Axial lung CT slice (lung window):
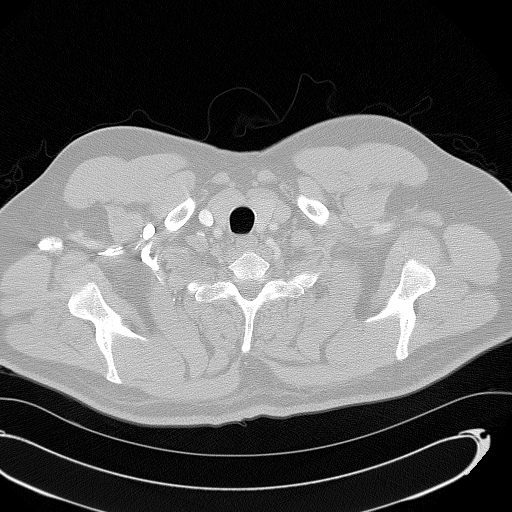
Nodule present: no